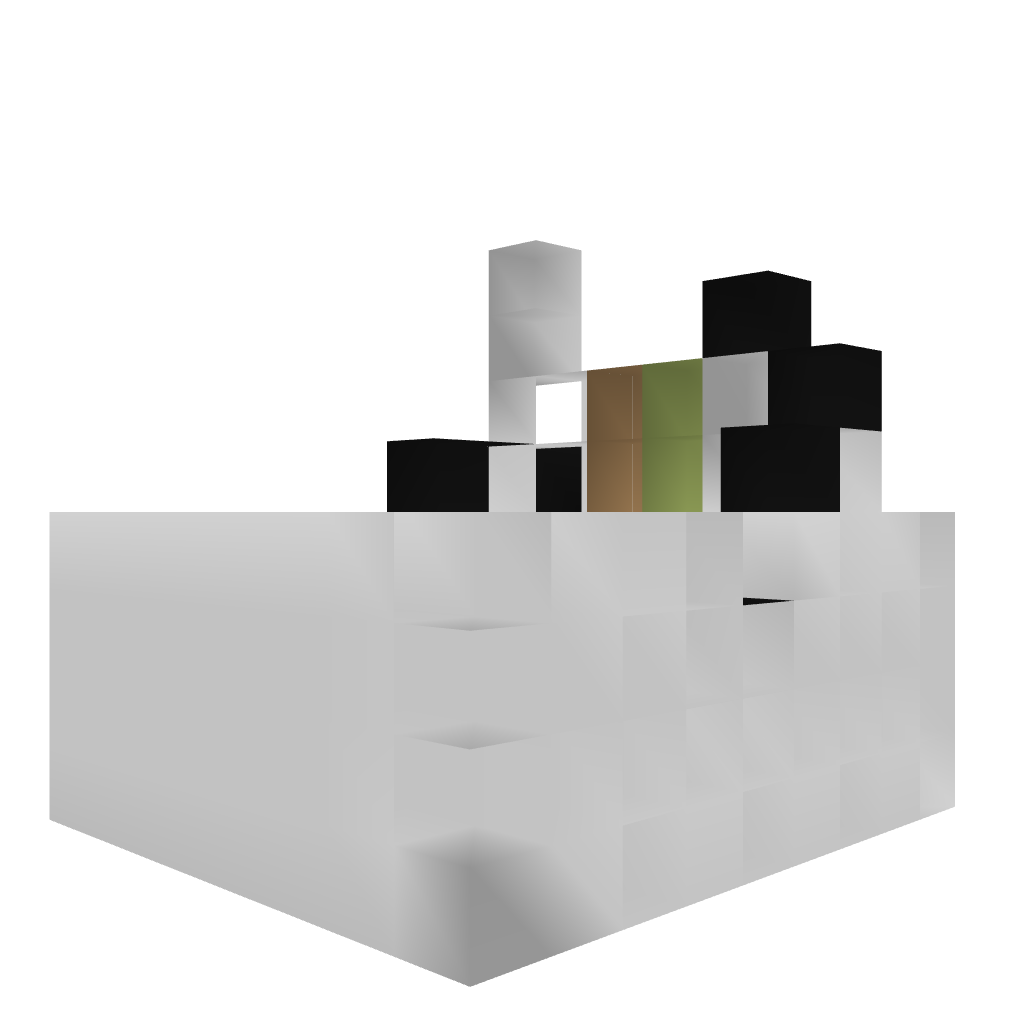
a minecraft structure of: Simple Piston Door